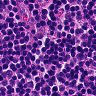
Metastatic tissue present: no